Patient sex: M
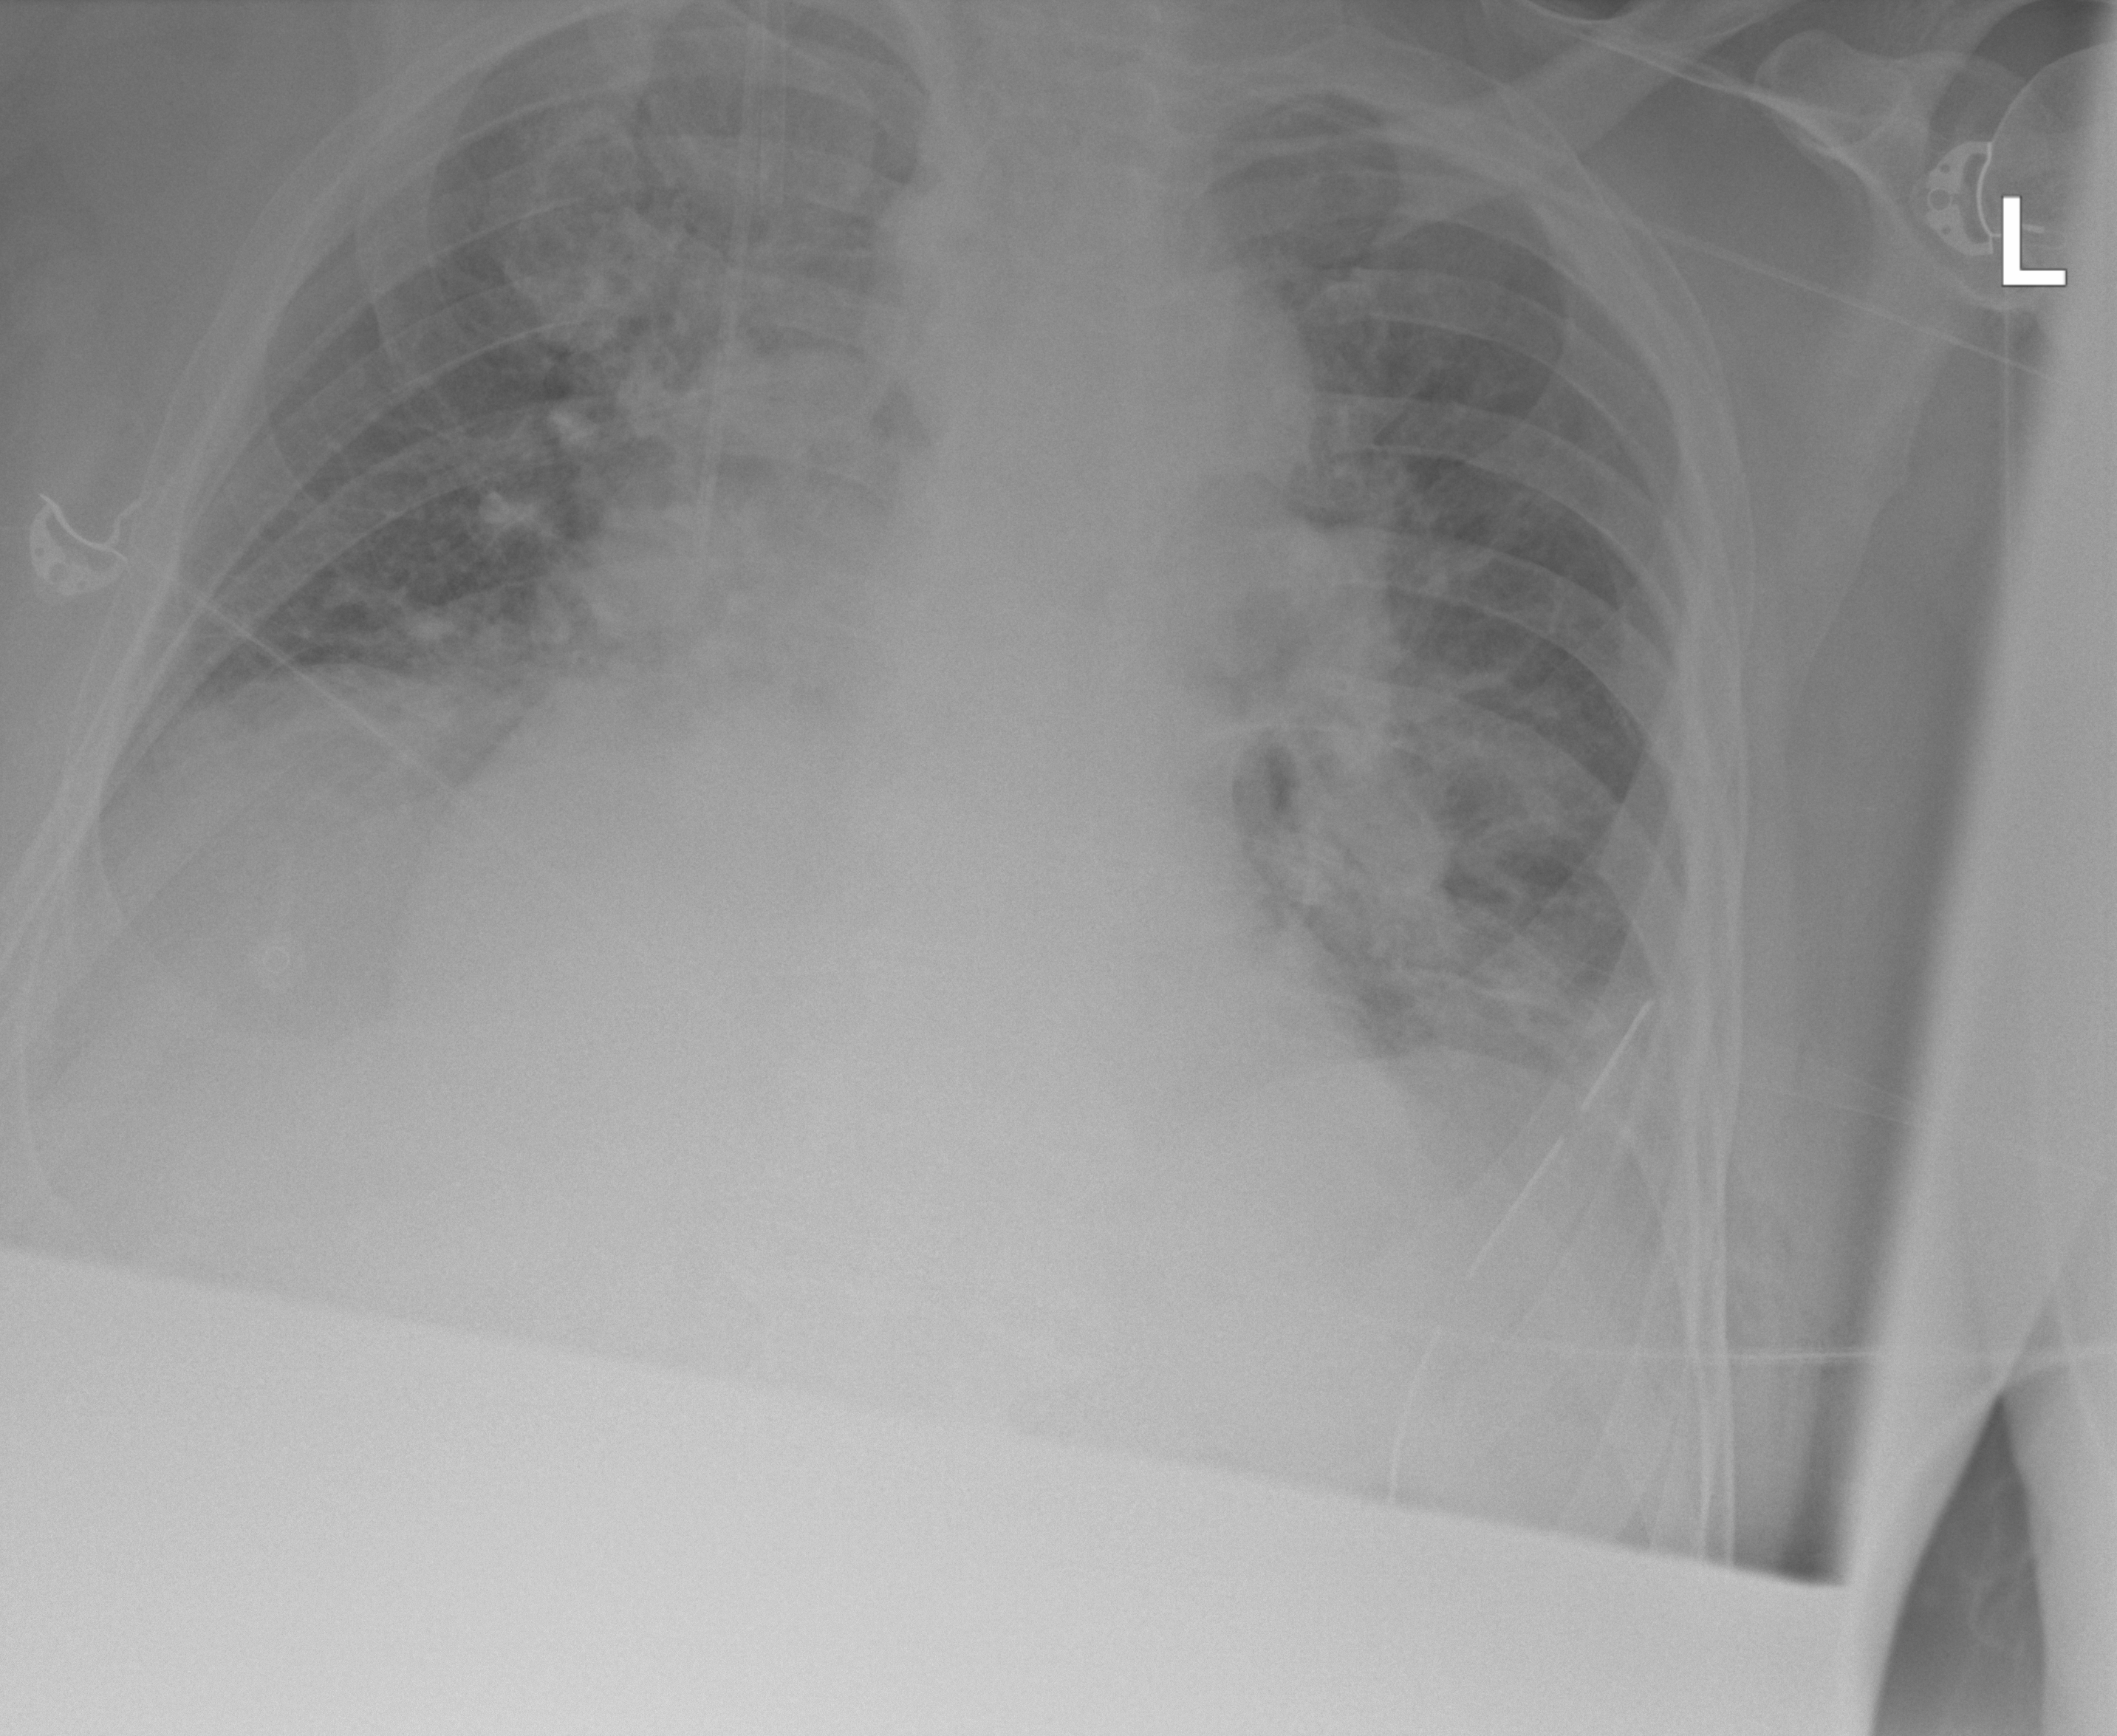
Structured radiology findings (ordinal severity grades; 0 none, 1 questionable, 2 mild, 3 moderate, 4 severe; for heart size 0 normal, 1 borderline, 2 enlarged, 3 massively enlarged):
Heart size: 2
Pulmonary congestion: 2
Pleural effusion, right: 2
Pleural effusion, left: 2
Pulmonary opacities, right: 2
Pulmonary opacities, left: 2
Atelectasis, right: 2
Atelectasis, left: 2